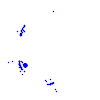
Particle: electron